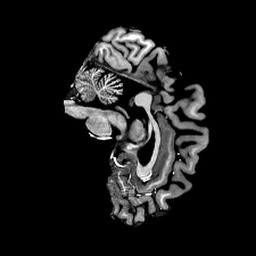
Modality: T1w
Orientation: sagittal
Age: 23
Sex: female
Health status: healthy
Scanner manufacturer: siemens
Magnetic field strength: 6.98 T
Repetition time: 6 s
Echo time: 0.00302 s